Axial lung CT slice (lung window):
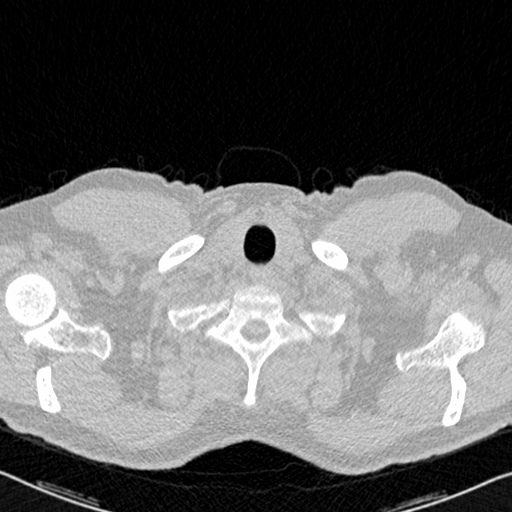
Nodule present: no